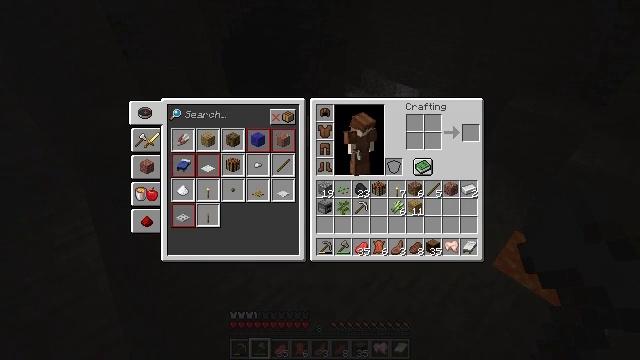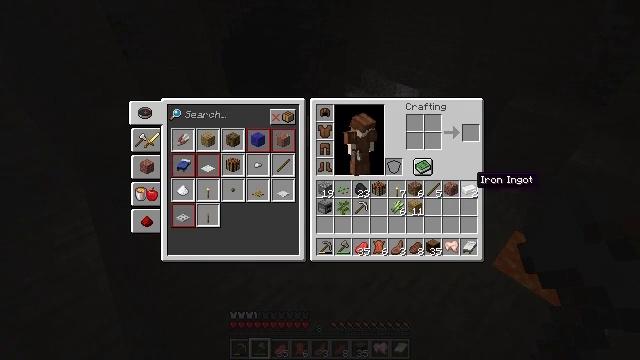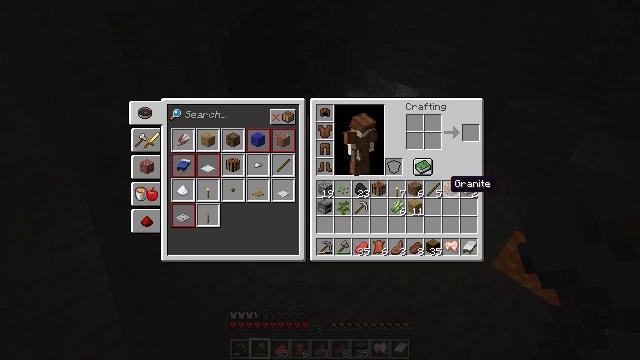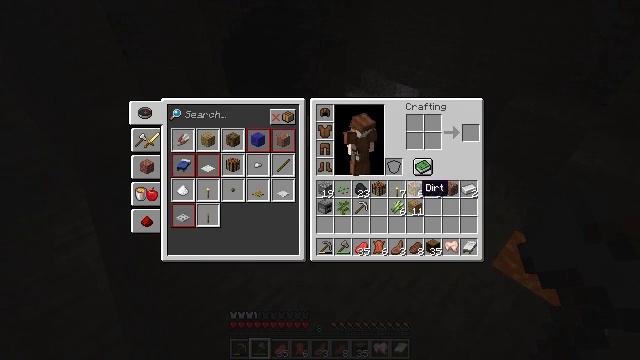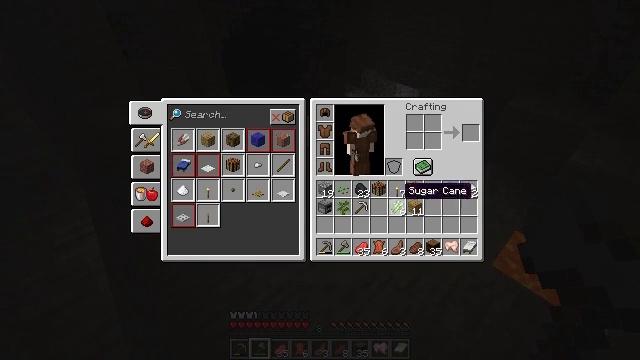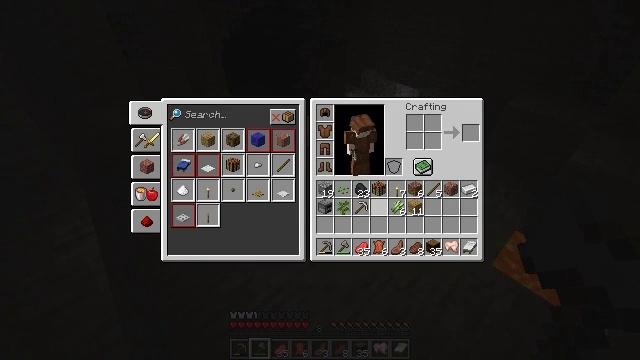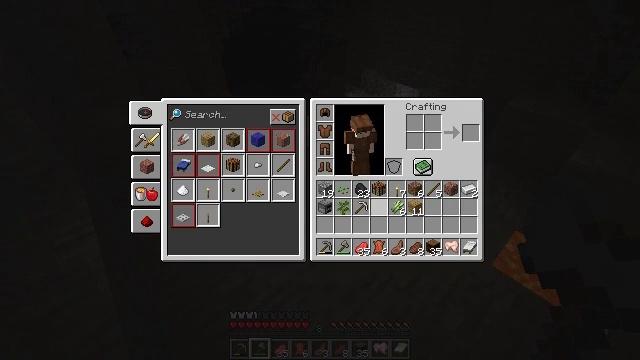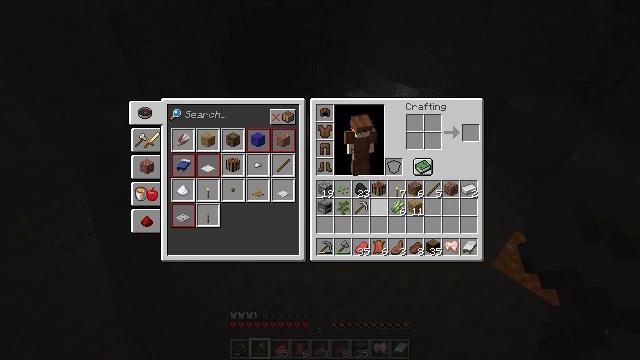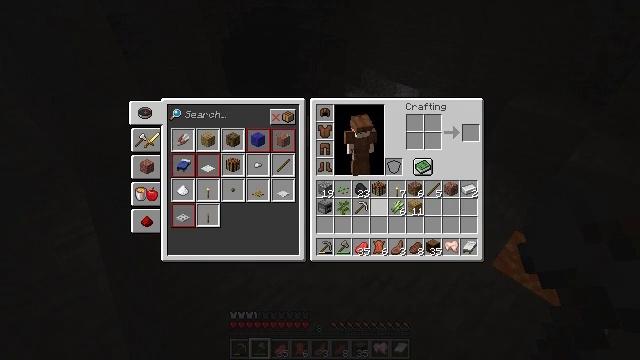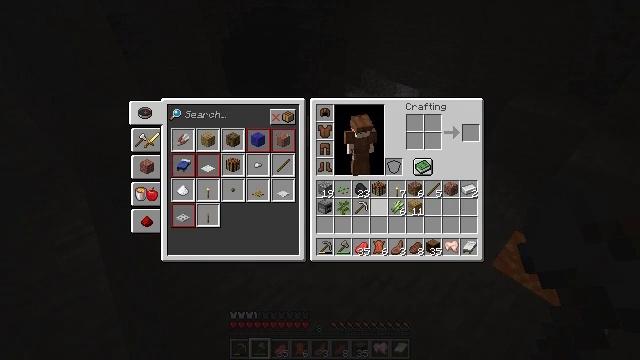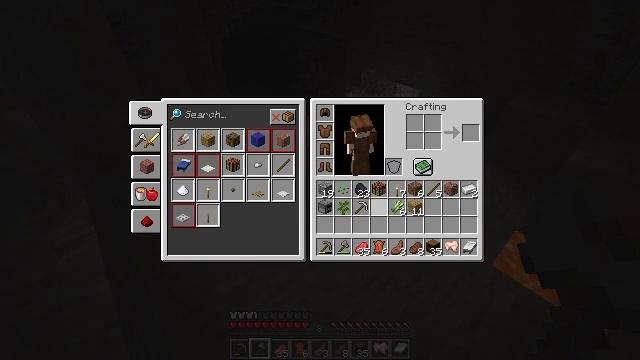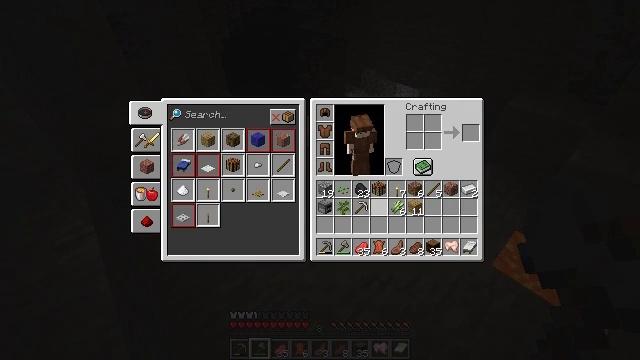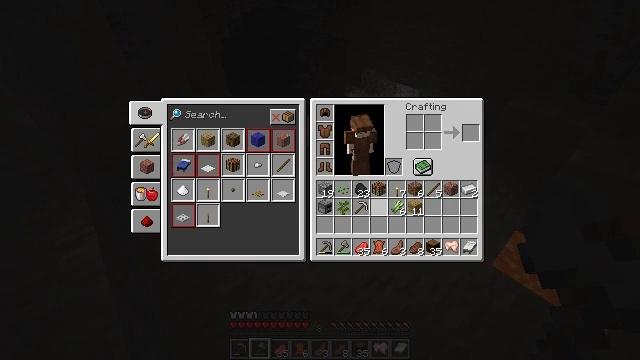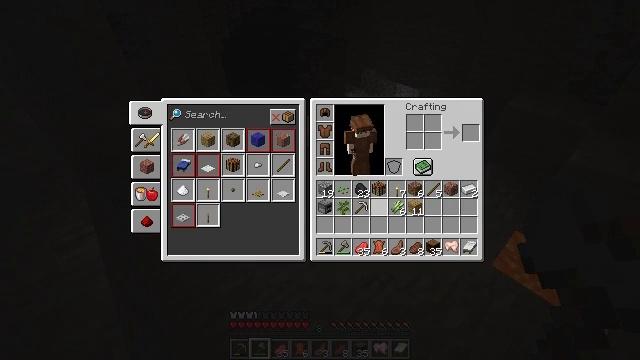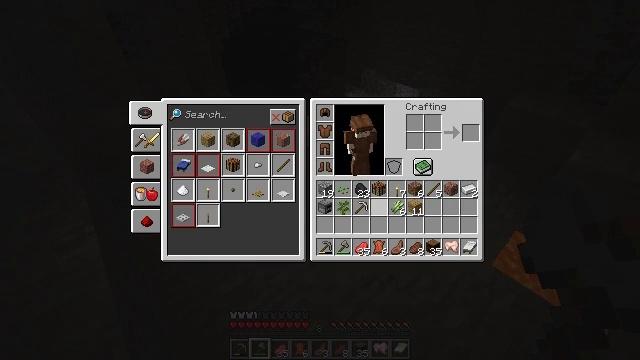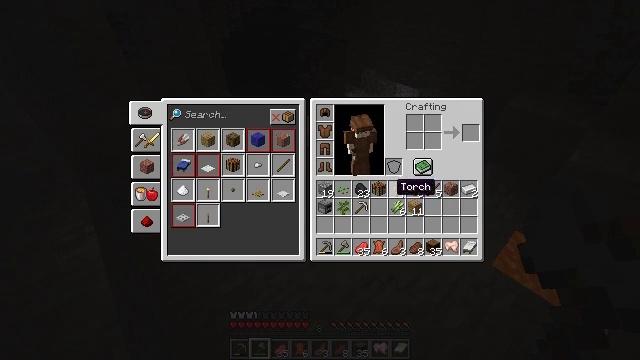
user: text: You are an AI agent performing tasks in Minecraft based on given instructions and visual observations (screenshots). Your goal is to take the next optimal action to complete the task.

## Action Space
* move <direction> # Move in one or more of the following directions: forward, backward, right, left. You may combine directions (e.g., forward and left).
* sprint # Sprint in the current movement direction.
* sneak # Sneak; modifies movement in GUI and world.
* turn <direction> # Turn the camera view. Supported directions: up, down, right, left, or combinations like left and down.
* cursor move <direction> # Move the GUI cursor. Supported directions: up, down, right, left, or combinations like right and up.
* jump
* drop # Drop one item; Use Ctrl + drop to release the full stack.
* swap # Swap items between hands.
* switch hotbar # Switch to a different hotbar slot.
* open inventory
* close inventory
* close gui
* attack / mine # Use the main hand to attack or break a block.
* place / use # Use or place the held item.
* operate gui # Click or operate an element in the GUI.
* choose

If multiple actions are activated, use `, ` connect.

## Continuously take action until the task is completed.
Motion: motion action
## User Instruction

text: Combine sticks and coal in the crafting table to make a torch.
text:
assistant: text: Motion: cursor move left
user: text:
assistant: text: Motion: cursor move left
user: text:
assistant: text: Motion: cursor move left
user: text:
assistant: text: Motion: cursor move left
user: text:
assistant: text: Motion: cursor move left
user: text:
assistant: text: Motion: no_op
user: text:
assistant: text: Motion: no_op
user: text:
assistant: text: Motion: no_op
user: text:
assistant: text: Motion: no_op
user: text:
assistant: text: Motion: no_op
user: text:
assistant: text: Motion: no_op
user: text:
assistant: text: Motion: no_op
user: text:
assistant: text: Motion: no_op
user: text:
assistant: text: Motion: no_op
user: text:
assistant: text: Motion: no_op
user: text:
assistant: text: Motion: no_op
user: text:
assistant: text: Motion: no_op
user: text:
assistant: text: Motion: no_op
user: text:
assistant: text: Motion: no_op
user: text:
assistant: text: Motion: no_op
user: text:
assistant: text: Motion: no_op
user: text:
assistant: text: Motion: no_op
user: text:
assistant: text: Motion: cursor move right
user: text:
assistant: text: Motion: no_op
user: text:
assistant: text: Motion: no_op
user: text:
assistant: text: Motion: no_op
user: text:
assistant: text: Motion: no_op
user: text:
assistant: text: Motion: no_op
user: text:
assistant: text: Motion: no_op
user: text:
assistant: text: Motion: no_op